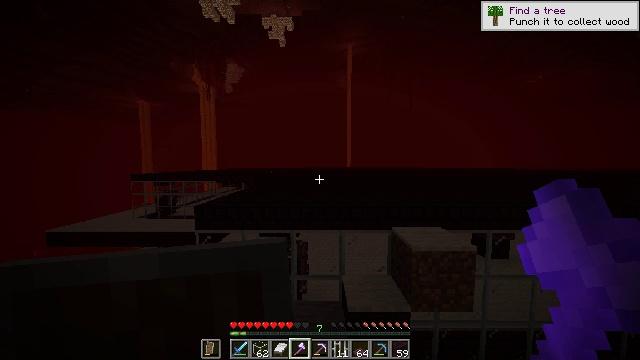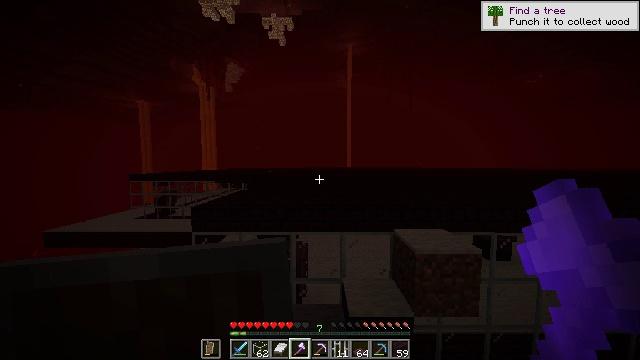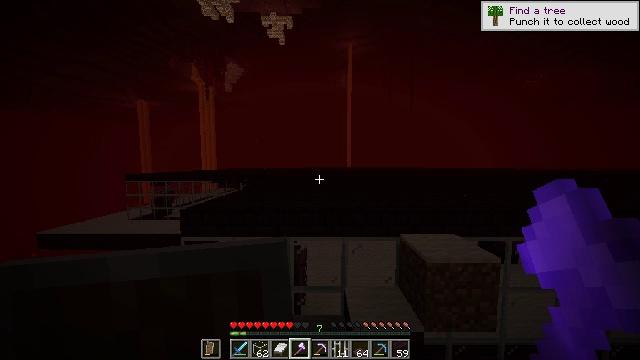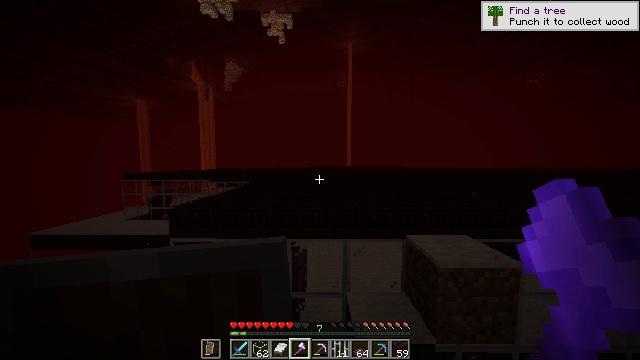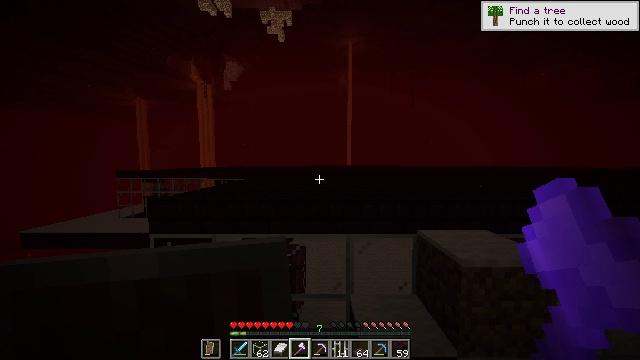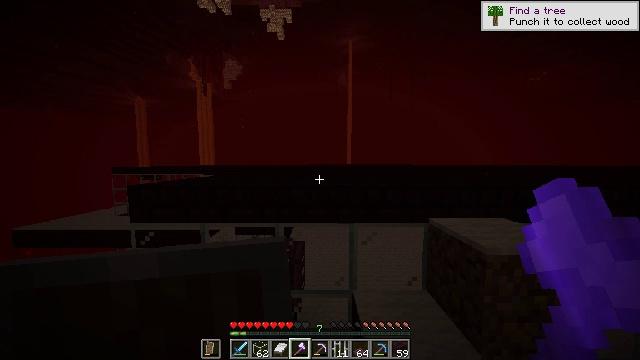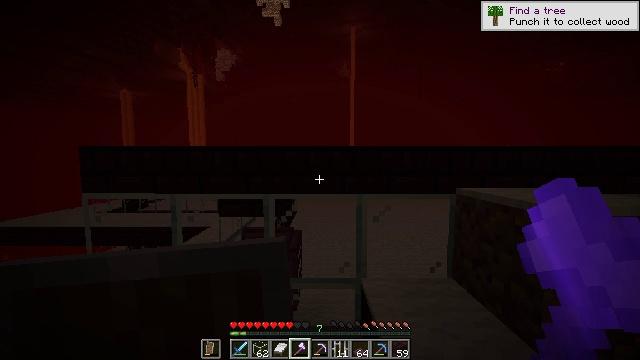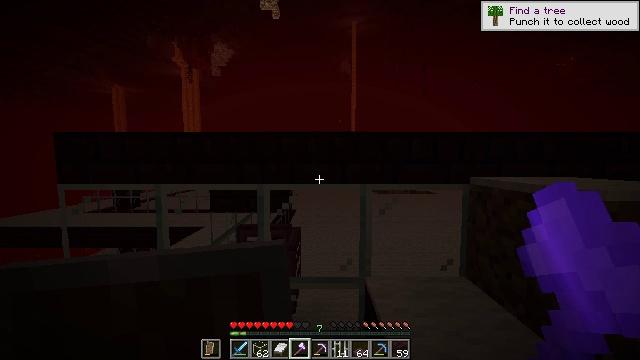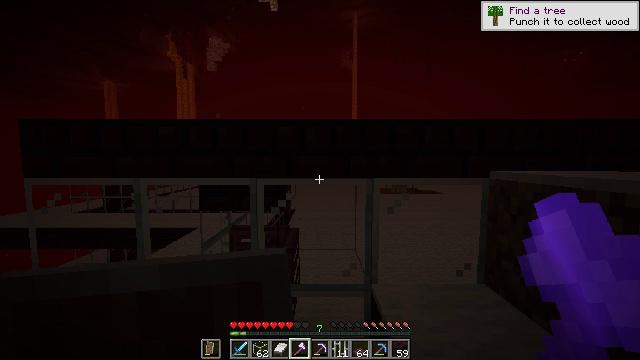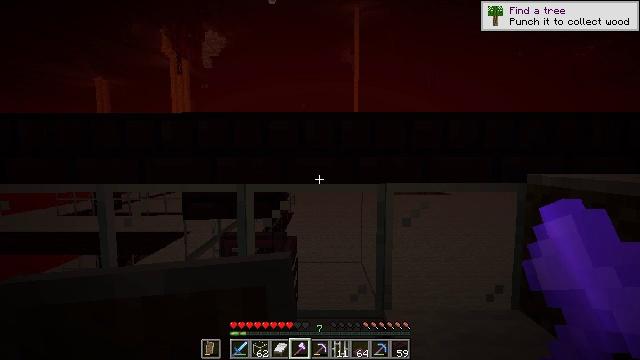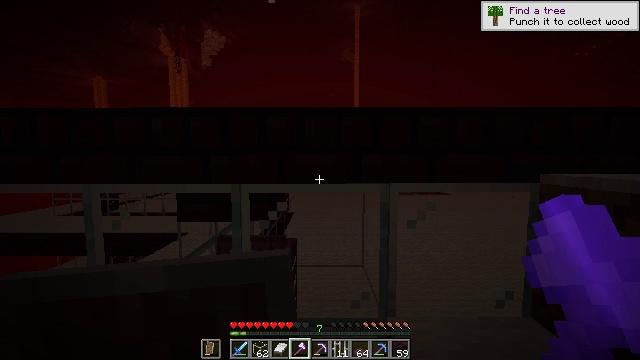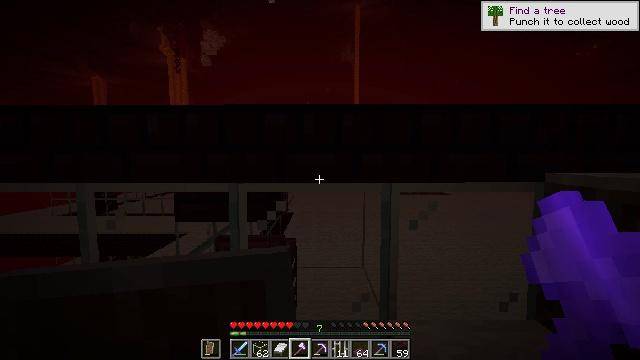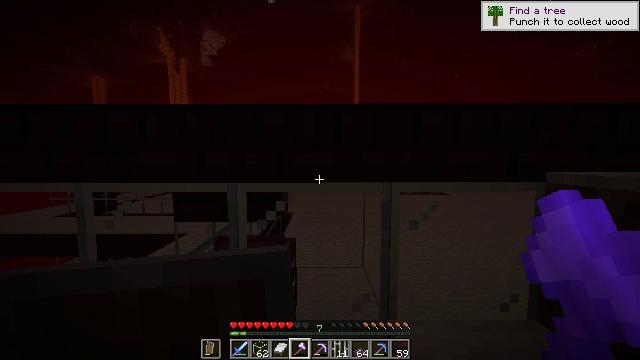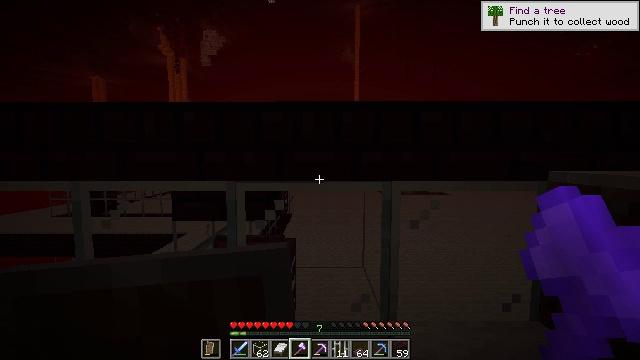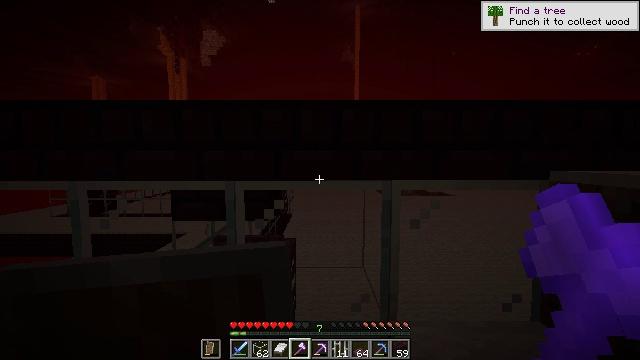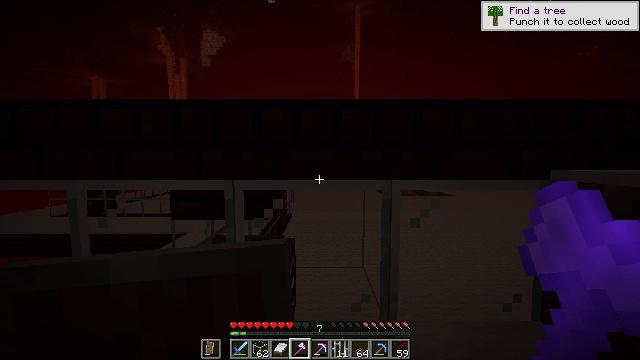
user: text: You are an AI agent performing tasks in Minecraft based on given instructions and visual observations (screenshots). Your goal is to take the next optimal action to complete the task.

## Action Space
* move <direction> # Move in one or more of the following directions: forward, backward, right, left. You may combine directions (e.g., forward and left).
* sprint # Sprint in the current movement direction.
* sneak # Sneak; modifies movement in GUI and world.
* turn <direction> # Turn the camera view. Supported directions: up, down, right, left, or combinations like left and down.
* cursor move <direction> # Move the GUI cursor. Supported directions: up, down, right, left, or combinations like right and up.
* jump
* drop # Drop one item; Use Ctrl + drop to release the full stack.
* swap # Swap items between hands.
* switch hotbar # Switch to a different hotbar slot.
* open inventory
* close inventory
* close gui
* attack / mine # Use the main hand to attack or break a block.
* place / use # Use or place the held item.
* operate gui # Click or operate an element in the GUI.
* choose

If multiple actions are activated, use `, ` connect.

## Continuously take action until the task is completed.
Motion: motion action
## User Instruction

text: Gather the dangerous wither rose.
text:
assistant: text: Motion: move forward, jump
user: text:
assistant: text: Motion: move forward, jump
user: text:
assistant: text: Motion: move forward, jump
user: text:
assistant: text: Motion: move forward, jump
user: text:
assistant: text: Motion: no_op
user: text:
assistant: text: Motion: no_op
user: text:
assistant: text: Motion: no_op
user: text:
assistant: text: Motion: no_op
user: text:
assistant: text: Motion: no_op
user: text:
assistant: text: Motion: no_op
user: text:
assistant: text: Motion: no_op
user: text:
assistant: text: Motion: no_op
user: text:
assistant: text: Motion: no_op
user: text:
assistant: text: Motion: no_op
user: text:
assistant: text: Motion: no_op
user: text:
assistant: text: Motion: no_op
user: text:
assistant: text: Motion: no_op
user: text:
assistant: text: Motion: no_op
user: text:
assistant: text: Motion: no_op
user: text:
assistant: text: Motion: no_op
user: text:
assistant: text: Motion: no_op
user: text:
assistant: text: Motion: no_op
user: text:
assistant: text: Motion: no_op
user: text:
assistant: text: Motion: no_op
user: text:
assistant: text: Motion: no_op
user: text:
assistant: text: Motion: no_op
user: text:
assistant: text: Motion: no_op
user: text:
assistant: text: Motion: no_op
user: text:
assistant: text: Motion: no_op
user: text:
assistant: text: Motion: no_op